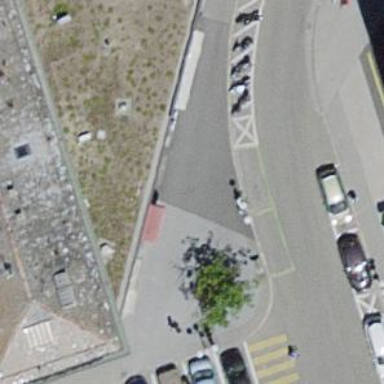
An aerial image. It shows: Charging station.